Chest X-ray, AP view. Patient: 45 years old, sex M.
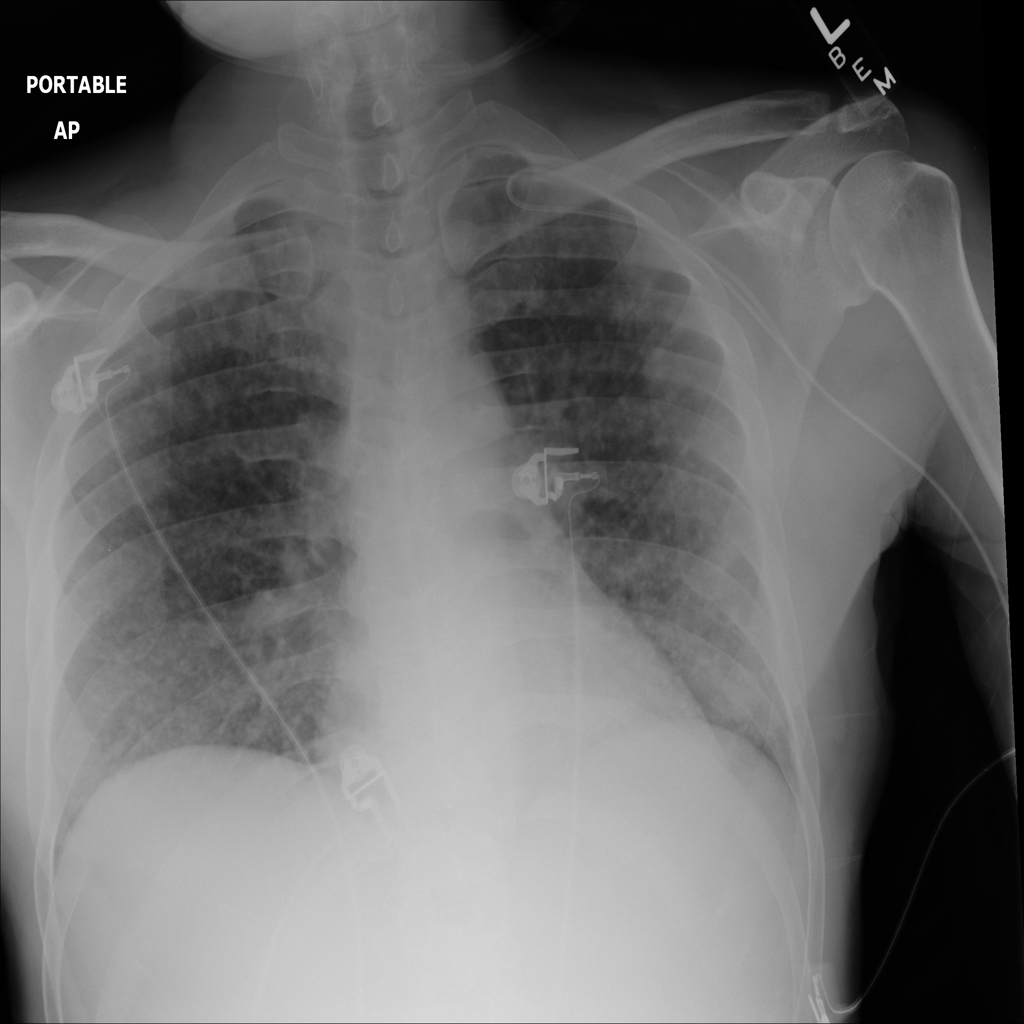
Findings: No Finding